Field crop: maize
Growth stage: 1
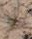
Species: salsola